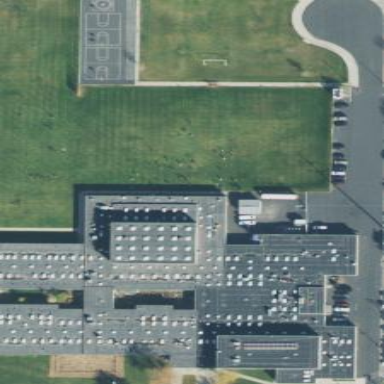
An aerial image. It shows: School building.